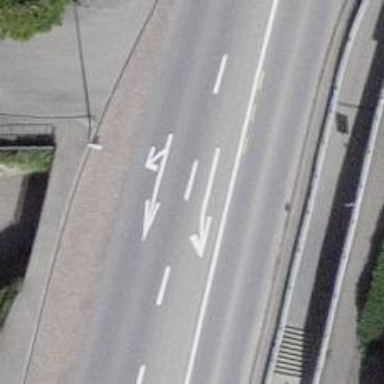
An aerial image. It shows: Primary road with asphalt surface.